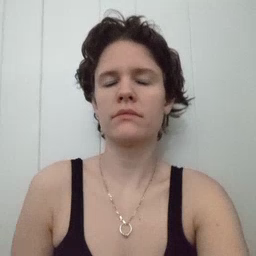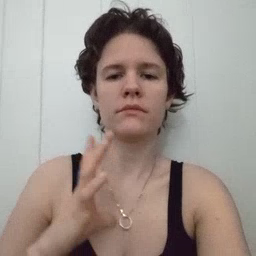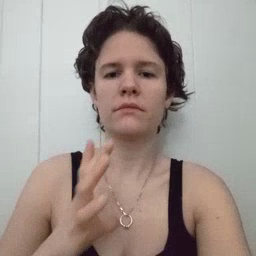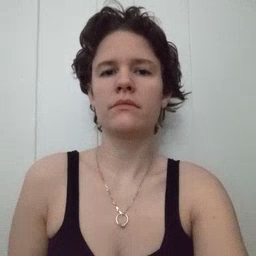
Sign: fine